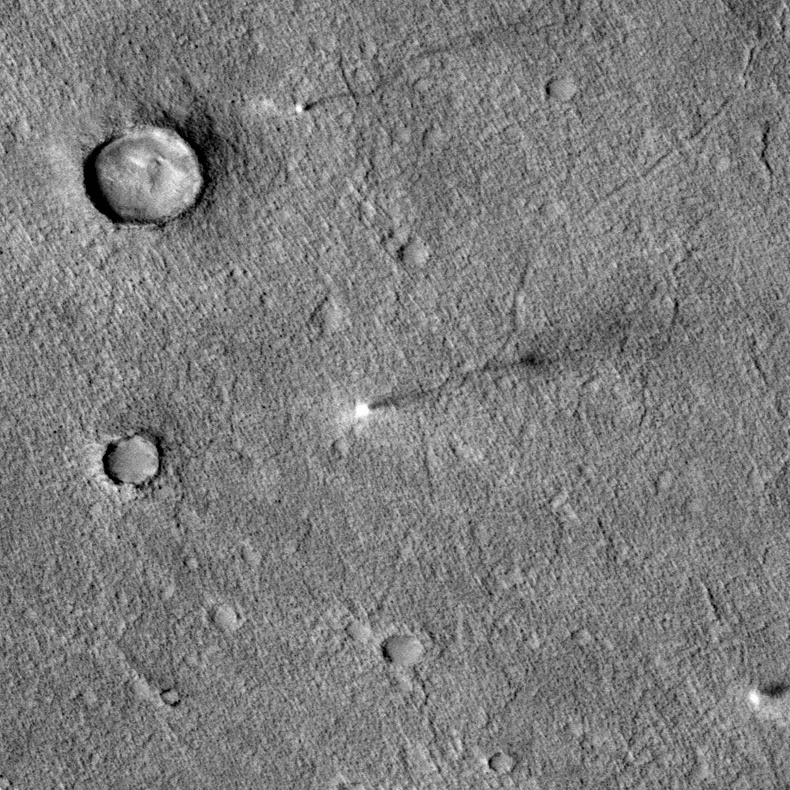
Label: dustdevil, dustdevil, dustdevil